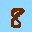
Label: 8